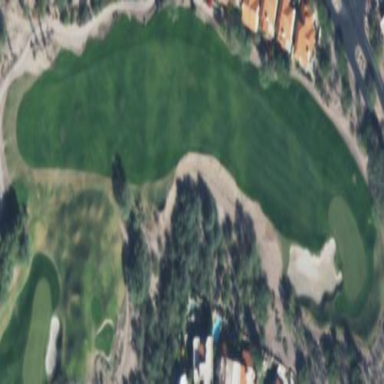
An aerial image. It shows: Rough grass surface on golf course.